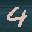
Label: 4